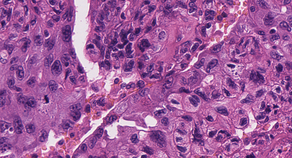
Tumor epithelial tissue: yes
Tumor-associated stroma tissue: no
Normal tissue: no